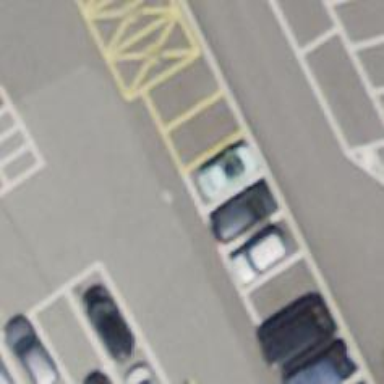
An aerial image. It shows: Car sharing facility.